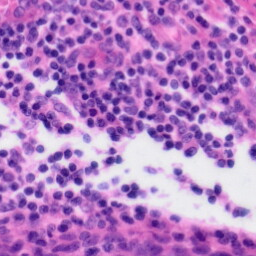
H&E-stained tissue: Tonsil